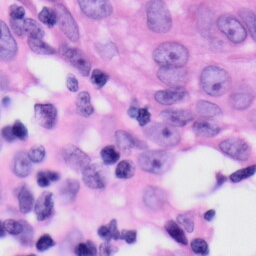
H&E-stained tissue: Skin